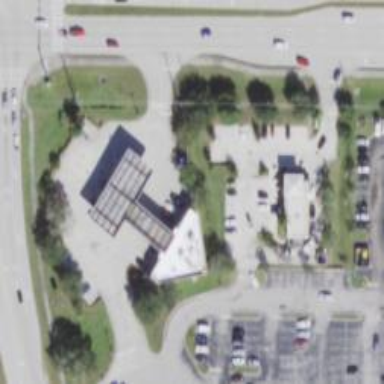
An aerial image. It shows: Convenience shop.